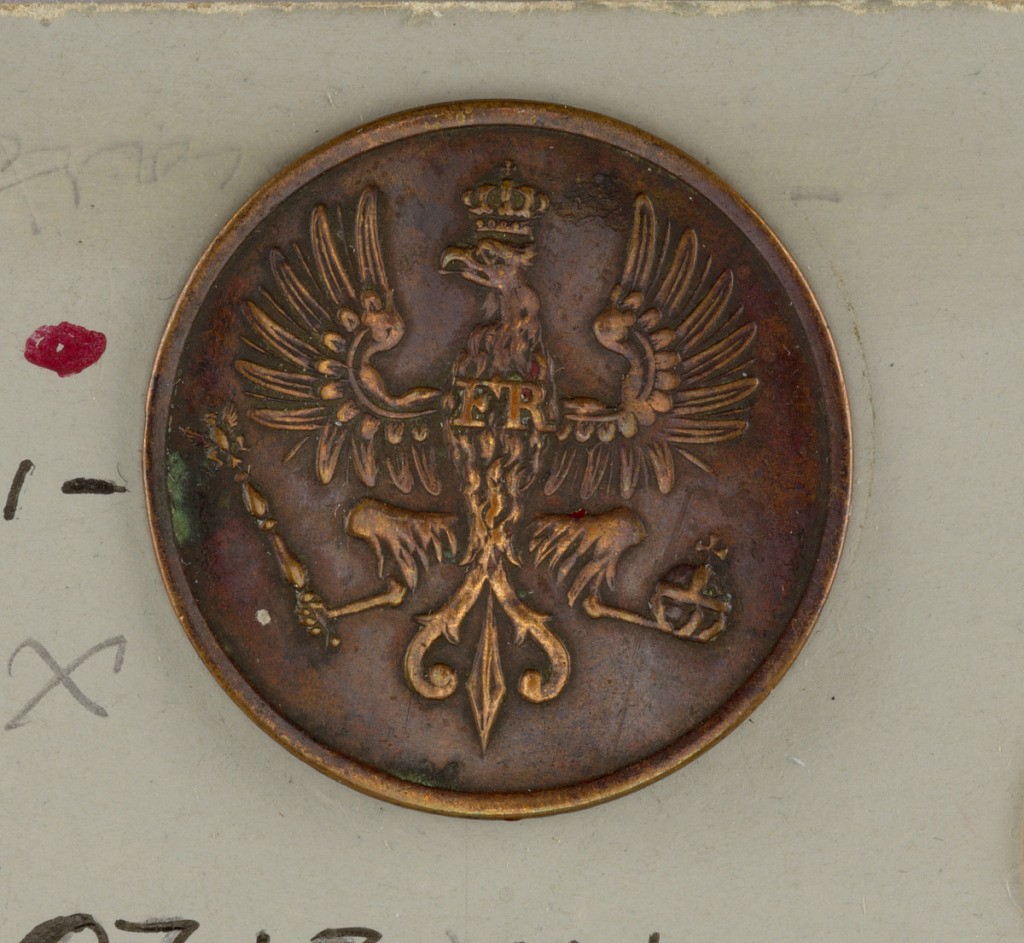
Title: Button
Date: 1801–50
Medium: Silver, brass, copper
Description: A) Button ornamented with crowned eagle, spread and upcurling wings  "FR" on breast; orb in left claw, scepter, in right. Brass back and shank. B) Copper button in same design; "extra fein" on reverse.

Component -a is on card 45 and is not labeled with component
Component -b is on card D